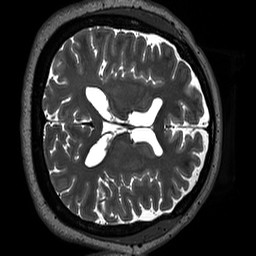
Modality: T2w
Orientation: axial
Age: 48
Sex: female
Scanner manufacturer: siemens
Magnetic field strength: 3 T
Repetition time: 3.2 s
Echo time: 0.412 s